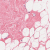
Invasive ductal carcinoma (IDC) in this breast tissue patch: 0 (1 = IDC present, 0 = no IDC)